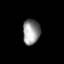
Tissue: prostate
Cell type: Epithelial cells
Senescence score: 0.7243
Nuclear area (px): 429
Mean DAPI intensity: 145.287